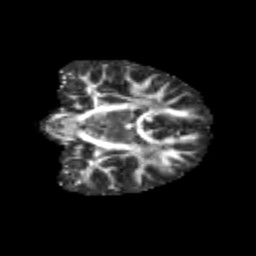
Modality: FA
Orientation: coronal
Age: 9
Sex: female
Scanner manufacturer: siemens
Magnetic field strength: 3 T
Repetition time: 3.8 s
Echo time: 0.07 s